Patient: sex F, age 67
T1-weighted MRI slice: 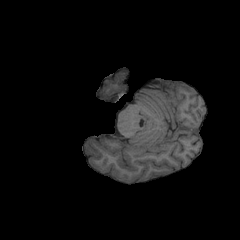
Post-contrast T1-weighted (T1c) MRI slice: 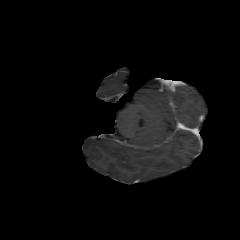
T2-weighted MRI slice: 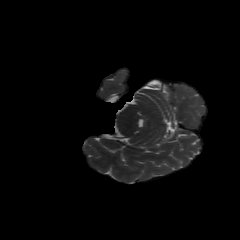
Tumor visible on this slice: no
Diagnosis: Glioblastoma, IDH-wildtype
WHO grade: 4